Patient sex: M
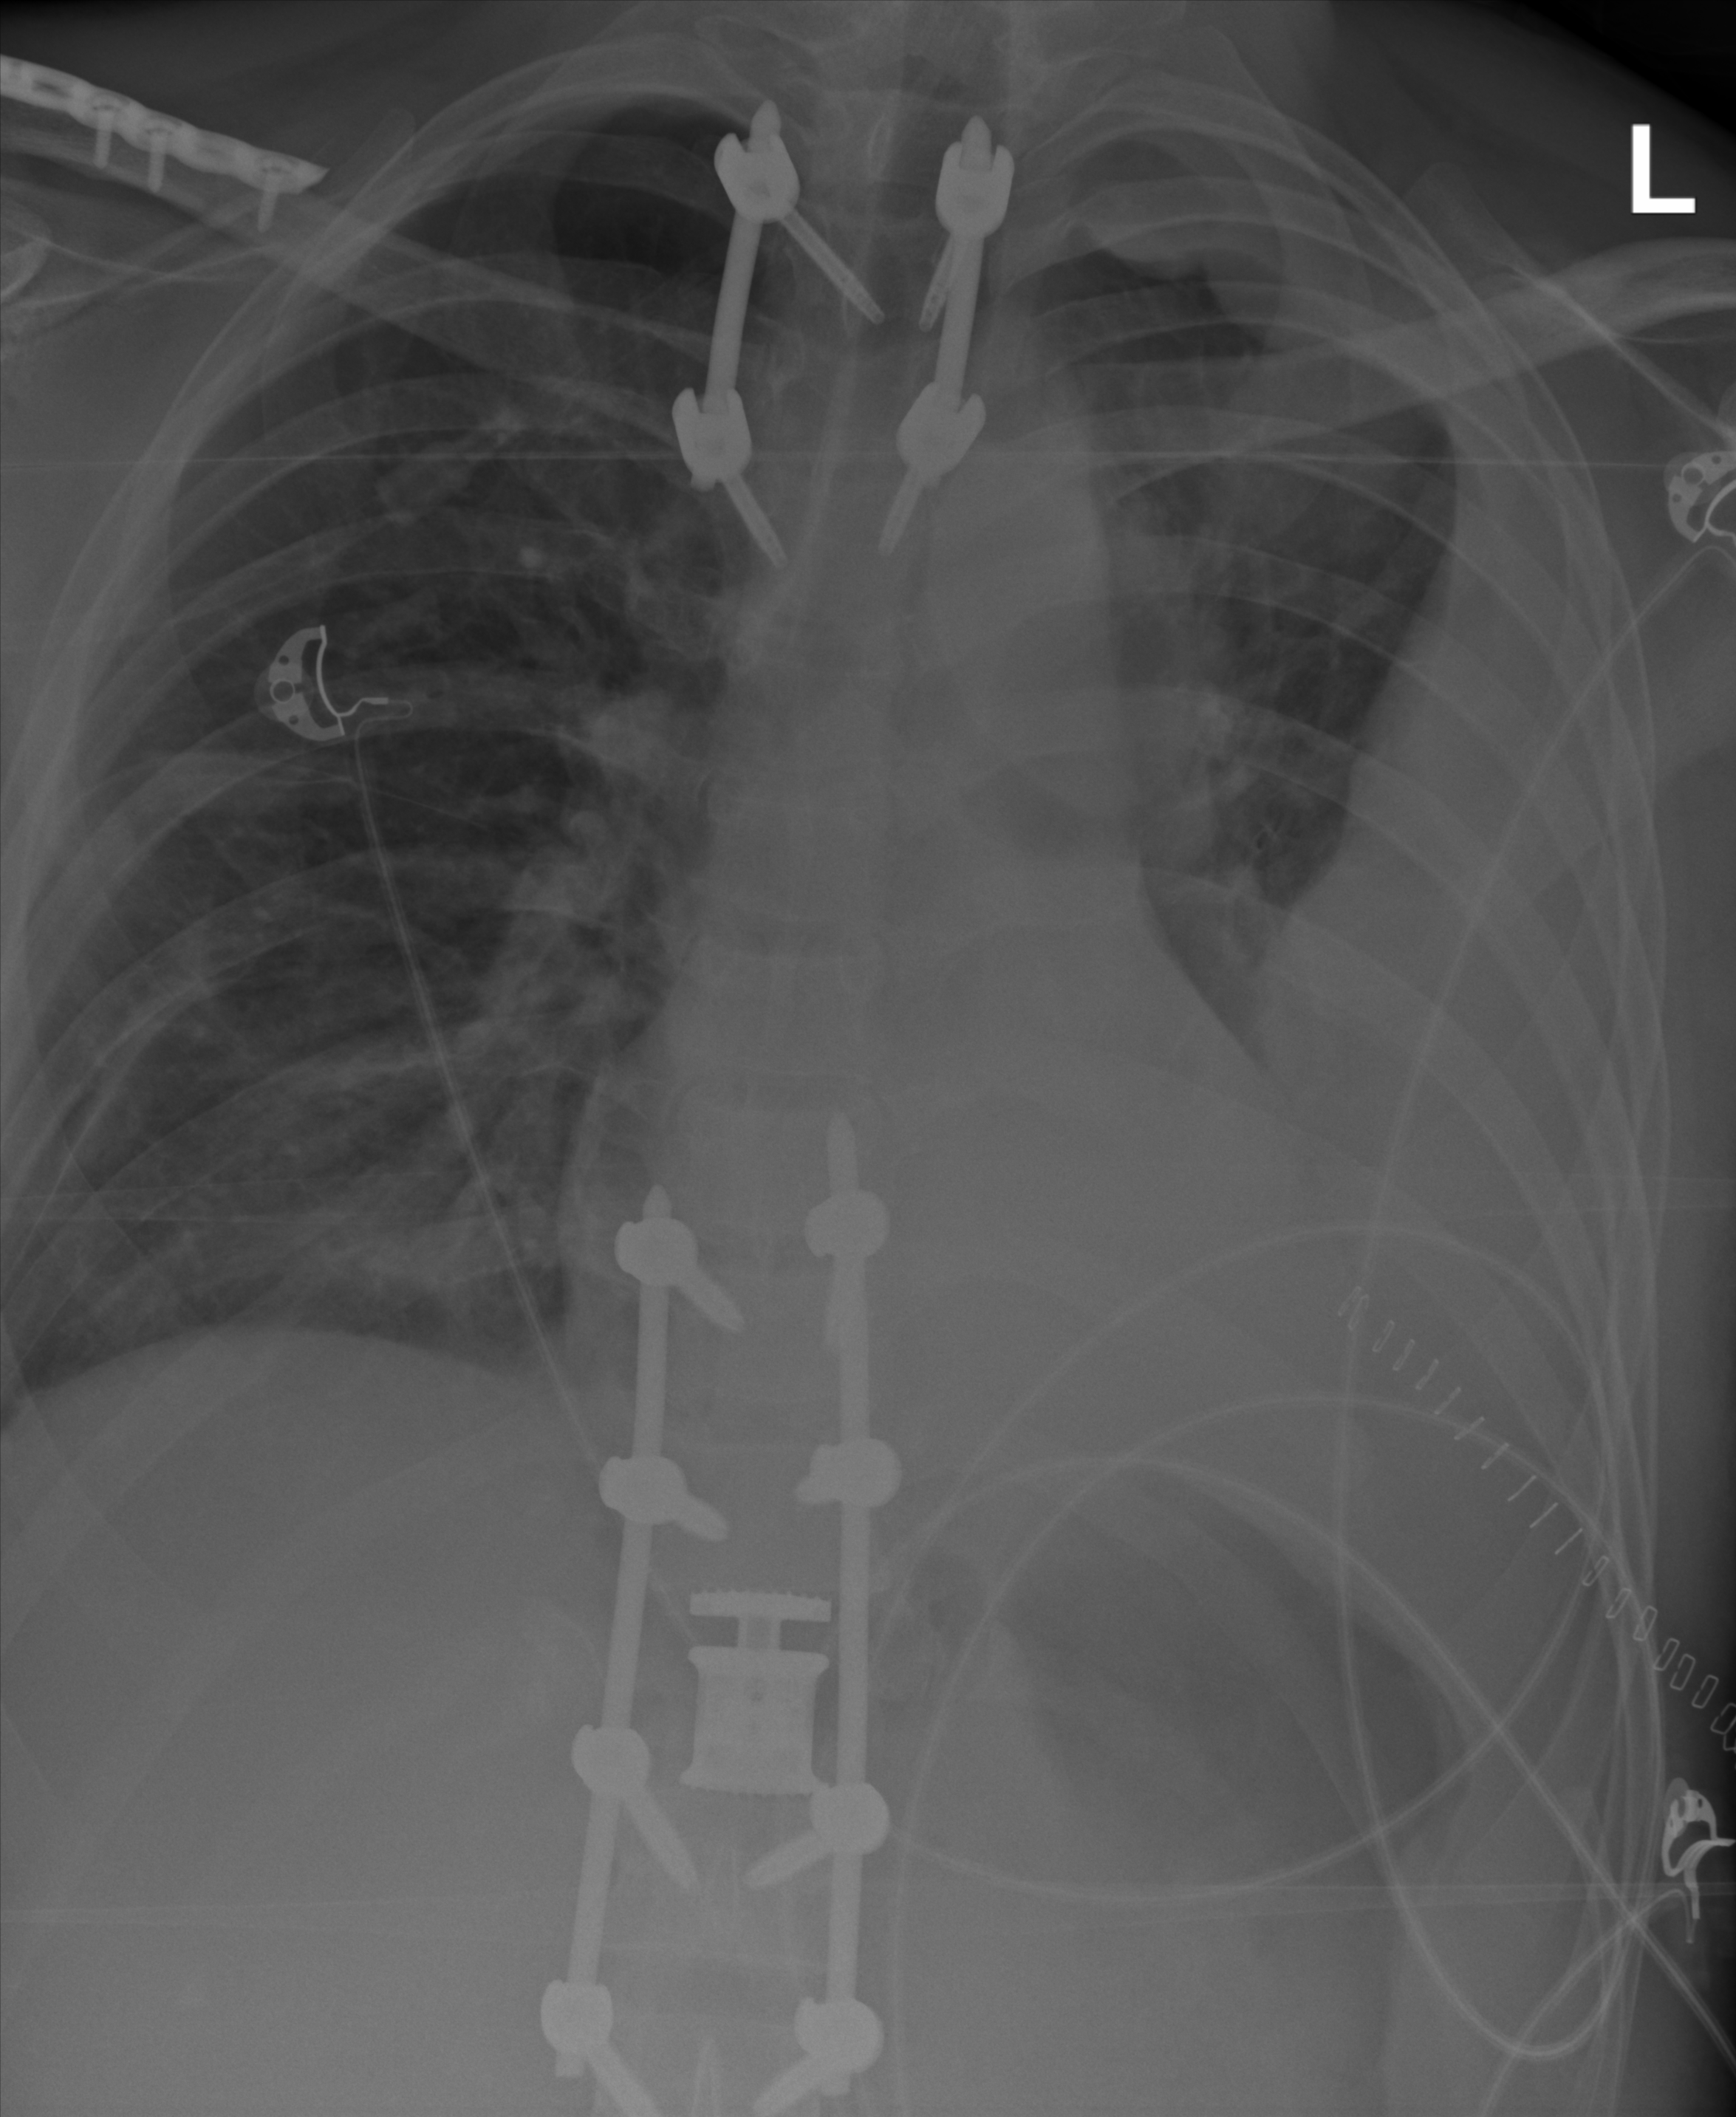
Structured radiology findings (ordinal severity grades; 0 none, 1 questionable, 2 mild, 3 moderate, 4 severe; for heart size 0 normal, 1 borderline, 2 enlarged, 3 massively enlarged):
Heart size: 0
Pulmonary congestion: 2
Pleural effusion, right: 2
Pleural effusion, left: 4
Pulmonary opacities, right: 2
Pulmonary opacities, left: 2
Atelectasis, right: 2
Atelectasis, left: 3